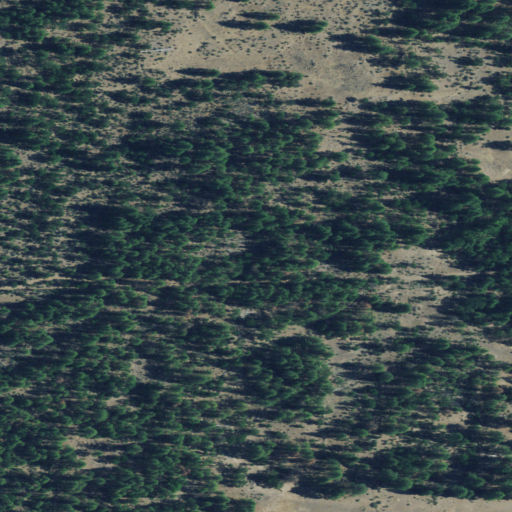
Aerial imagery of bench in Oregon named Hill Bench containing shrub, evergreen forest, and grassland